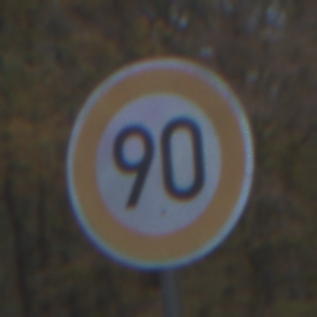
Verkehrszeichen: Geschwindigkeit90
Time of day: SunriseSunset
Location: Outdoor (Nature)
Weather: PartlyCloudy
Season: Autumn
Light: Natural